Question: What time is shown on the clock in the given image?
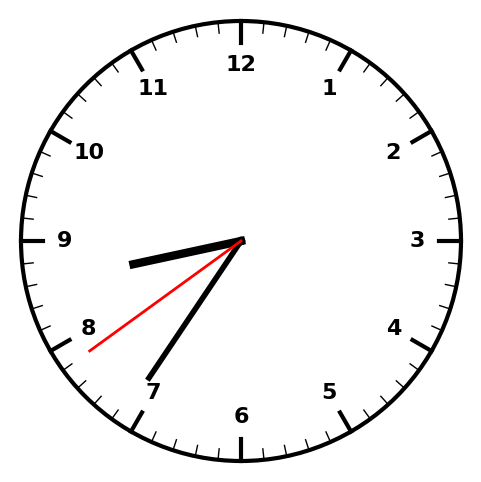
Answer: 08:35:39